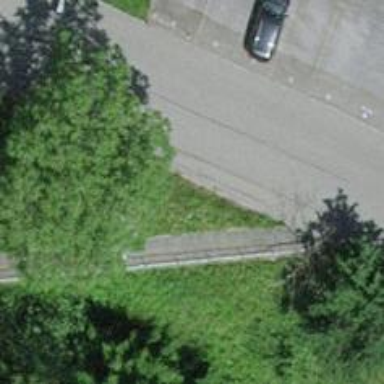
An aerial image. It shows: Road with steps.